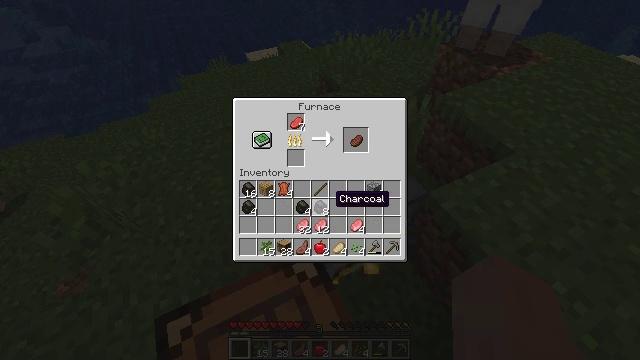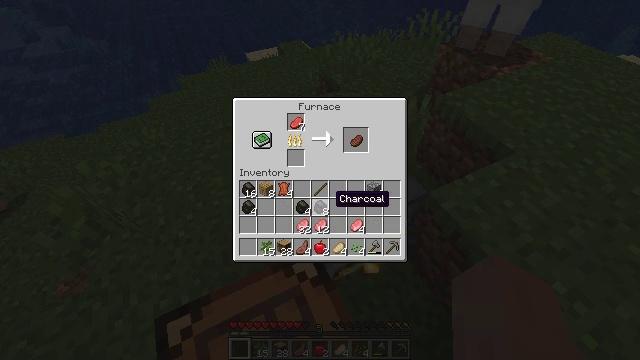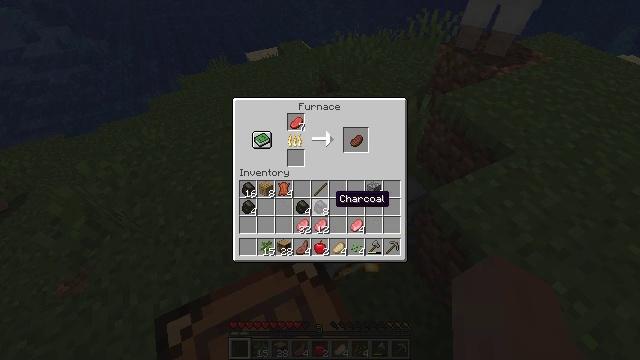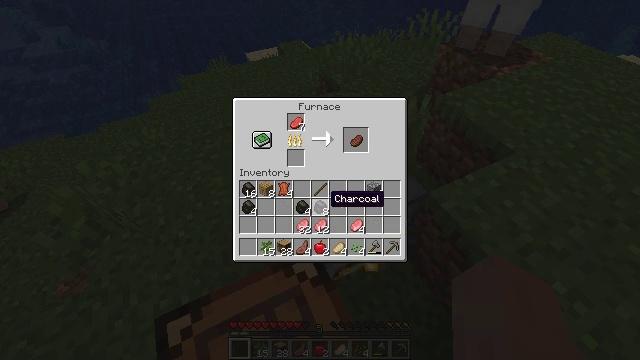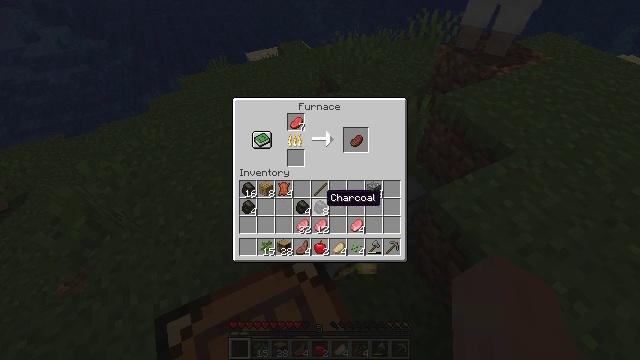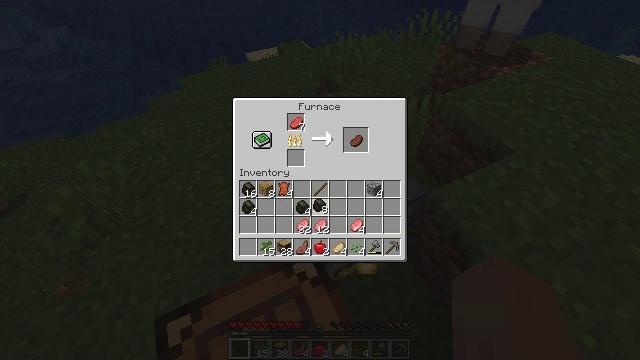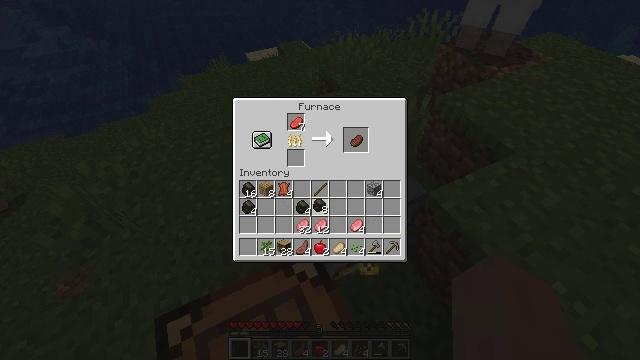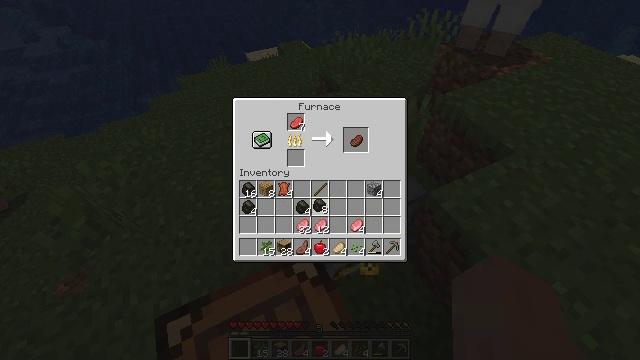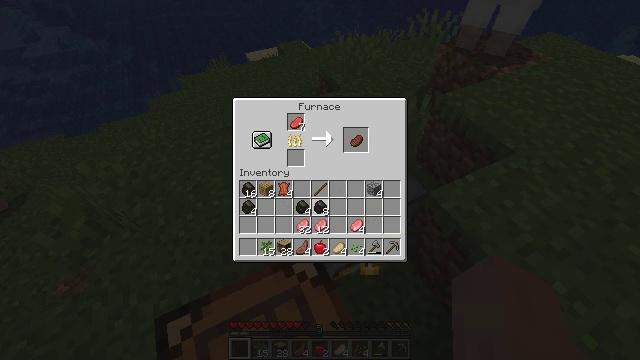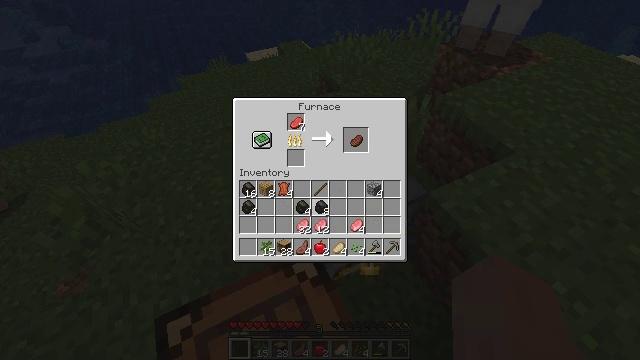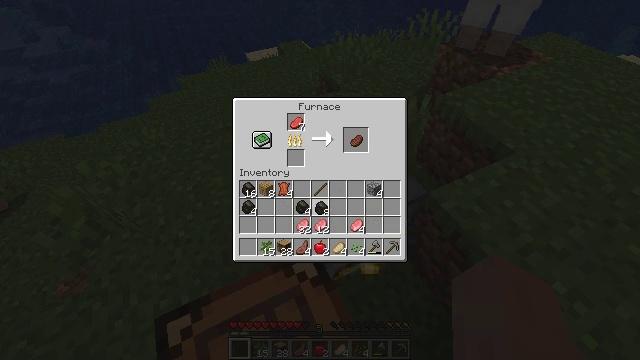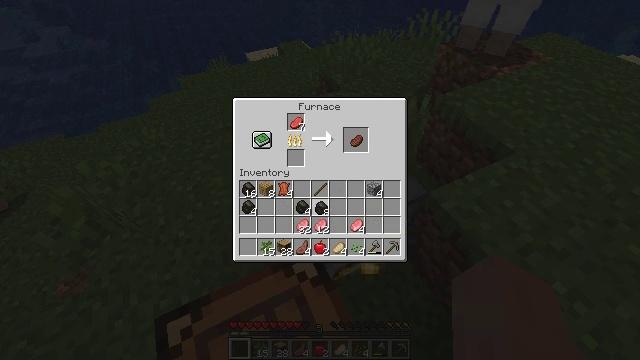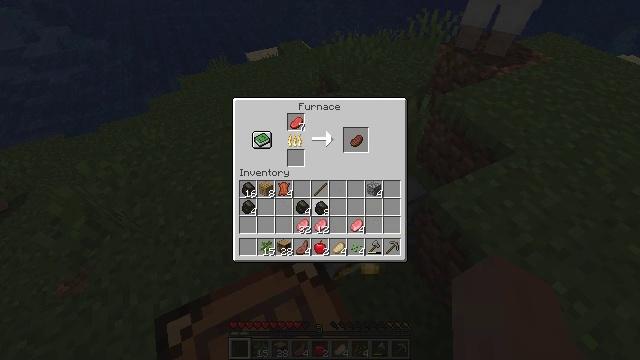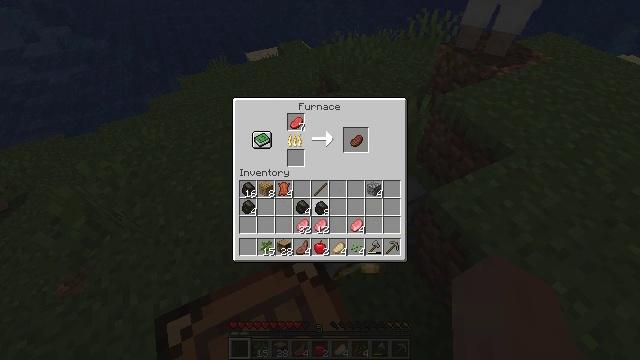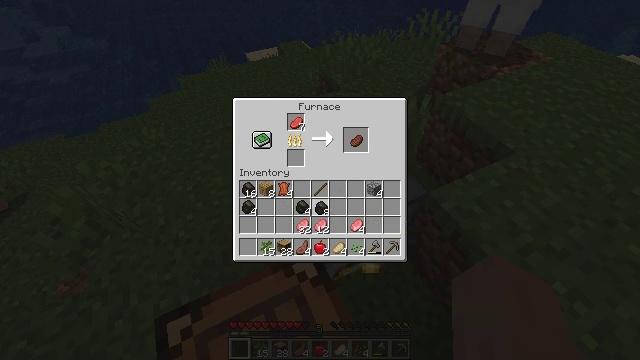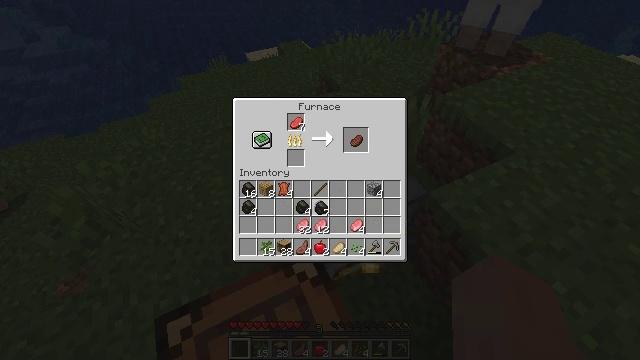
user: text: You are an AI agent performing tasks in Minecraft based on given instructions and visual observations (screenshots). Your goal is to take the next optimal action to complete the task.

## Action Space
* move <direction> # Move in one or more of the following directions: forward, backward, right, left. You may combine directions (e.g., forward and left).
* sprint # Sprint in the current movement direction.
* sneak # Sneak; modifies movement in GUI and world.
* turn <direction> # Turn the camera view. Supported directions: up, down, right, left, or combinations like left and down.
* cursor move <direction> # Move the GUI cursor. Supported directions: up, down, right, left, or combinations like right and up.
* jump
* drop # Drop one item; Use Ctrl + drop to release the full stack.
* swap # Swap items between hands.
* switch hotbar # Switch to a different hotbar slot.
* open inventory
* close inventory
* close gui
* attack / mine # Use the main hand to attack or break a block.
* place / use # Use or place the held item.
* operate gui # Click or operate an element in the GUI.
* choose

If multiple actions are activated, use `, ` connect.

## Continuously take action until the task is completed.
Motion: motion action
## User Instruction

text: Heat raw beef in the furnace to cook it.
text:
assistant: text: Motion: no_op
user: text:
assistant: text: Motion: no_op
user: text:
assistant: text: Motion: no_op
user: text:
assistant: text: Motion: no_op
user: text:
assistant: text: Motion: attack / mine
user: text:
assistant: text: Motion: attack / mine
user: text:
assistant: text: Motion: attack / mine
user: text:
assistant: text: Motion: no_op
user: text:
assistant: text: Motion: no_op
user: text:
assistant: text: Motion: no_op
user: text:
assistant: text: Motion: no_op
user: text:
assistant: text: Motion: use / place
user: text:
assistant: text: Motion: use / place
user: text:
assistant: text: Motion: use / place
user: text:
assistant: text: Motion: no_op
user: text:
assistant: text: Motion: use / place
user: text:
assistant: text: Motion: use / place
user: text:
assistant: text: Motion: no_op
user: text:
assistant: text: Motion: no_op
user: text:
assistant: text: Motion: no_op
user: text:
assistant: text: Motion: turn left
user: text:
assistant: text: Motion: turn left
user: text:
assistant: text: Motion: turn left
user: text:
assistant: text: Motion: no_op
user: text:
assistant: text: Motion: no_op
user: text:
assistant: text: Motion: no_op
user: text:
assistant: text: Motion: no_op
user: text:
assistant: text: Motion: no_op
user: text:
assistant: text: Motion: no_op
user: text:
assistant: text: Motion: no_op